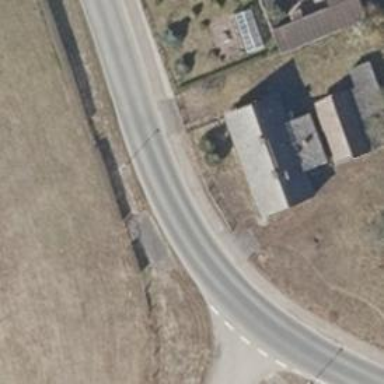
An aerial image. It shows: Secondary road with asphalt surface.